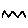
Label: zigzag